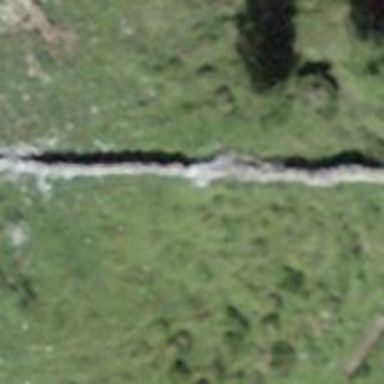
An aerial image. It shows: Wall made of dry stone.